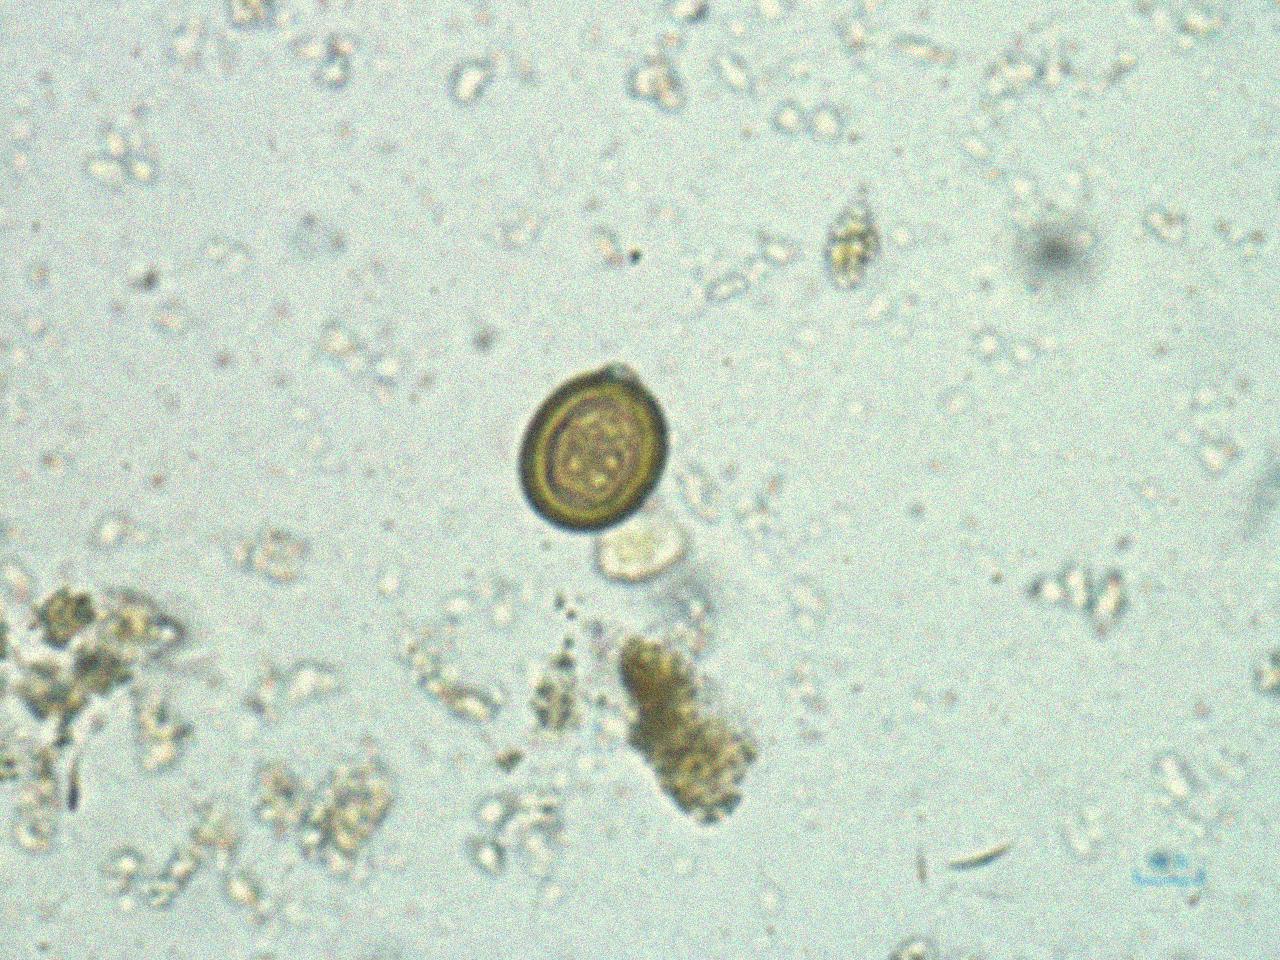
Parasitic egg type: Taenia spp. egg